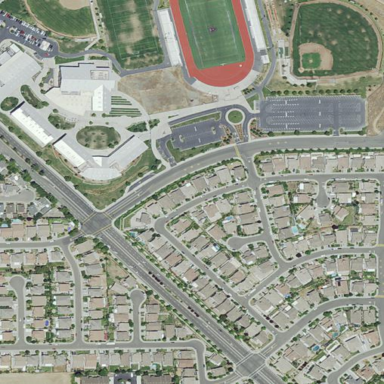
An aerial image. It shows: School.